Field crop: maize
Growth stage: 2
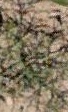
Species: salsola